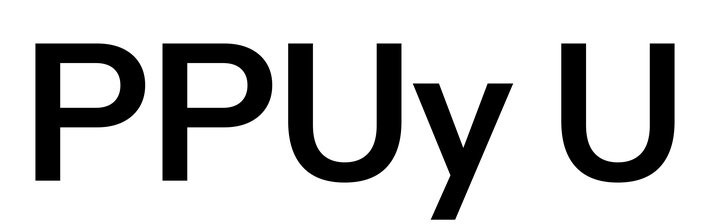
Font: InstrumentSans_SemiBold